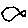
Label: fish